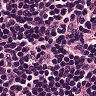
Metastatic tissue present: no